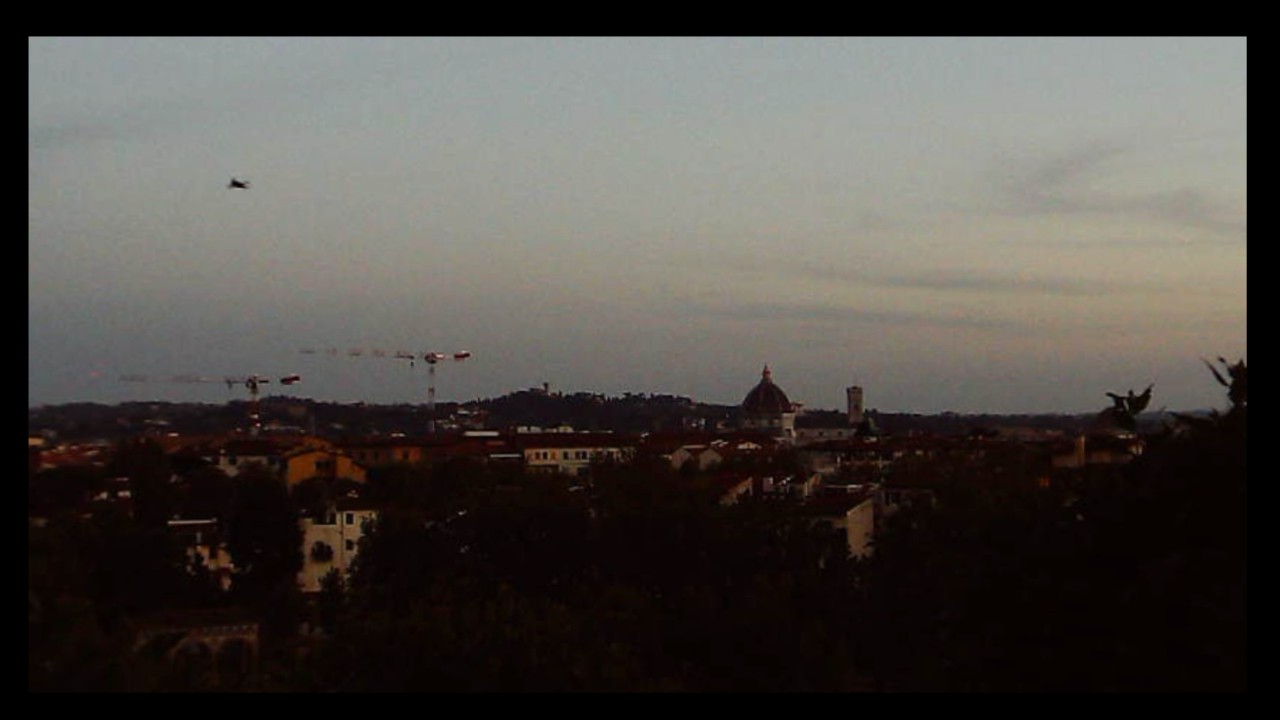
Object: DJI Mini 3